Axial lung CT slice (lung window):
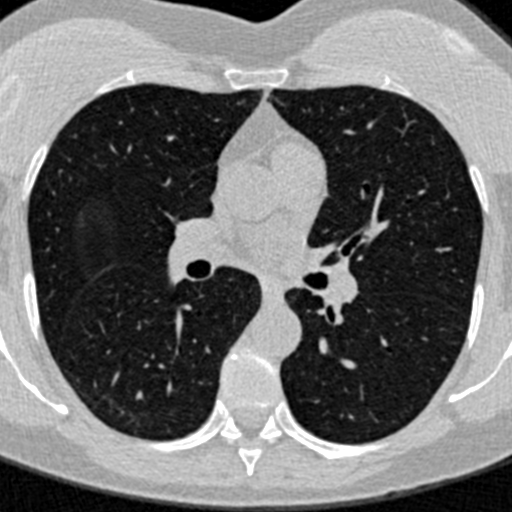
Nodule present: no